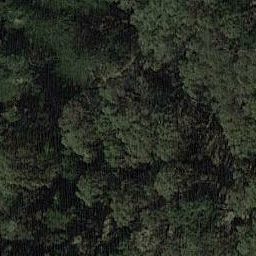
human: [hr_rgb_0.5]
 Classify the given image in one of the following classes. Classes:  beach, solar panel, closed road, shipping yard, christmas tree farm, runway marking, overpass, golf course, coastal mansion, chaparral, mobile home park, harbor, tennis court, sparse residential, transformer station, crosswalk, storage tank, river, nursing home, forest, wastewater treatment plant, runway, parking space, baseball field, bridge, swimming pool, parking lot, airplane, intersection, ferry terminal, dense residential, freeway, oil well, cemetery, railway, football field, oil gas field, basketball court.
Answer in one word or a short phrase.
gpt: forest